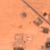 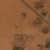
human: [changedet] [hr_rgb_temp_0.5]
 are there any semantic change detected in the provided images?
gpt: Everything remains the same.